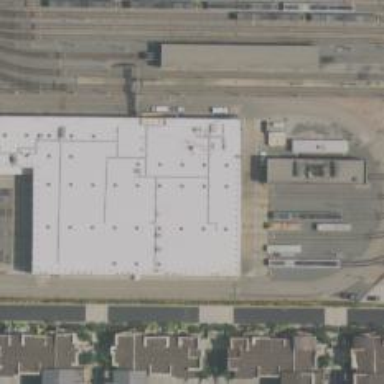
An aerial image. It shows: Light rail yard with electrified contact lines.